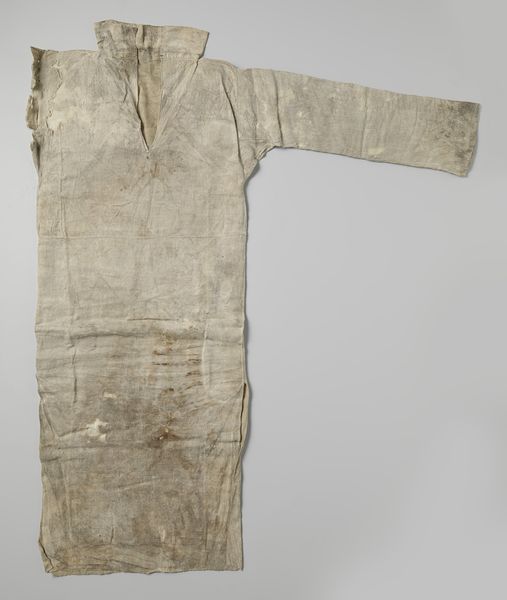
Titel: Hemd, lang, vervaardigd van linnen
Standort: Amsterdam
Institution: Rijksmuseum
Schlagwörter: weiß, ausschnitt, grau, alt, hemd, arm, falten, kleidung, kragen, lang, leinen, ärmel, stoff, leine, vergilbt, foto, schmutz, unterhemd, bekleidung, flecken, oberteil, dreck, textil, baumwolle, knick, dreckig, unvollständig, beschädigt, schmutzig, flaten, rest, ein arm, benutzt, arm fehlt, +alt, knittig, zerisssen